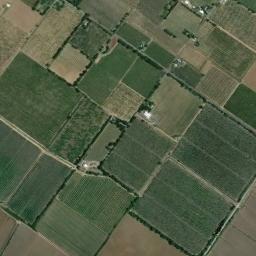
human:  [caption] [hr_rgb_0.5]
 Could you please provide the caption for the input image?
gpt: There are some green and bare rectangular farmland .

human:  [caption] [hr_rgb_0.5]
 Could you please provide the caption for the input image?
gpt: Many neatly arranged dark green, light green mixed rectangular farmlands of different sizes .

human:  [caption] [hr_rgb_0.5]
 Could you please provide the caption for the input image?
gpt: Lots of green rectangular farmlands of different sizes are arranged in neat rows and some green belts are surrounded by these farmlands .

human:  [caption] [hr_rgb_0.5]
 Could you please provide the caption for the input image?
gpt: There are many rectangular farmlands of different sizes and shades .

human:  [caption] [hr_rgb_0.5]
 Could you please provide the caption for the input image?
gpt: There are some green rectangular farmlands and yellow ones .